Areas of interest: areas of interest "Amusement Park"
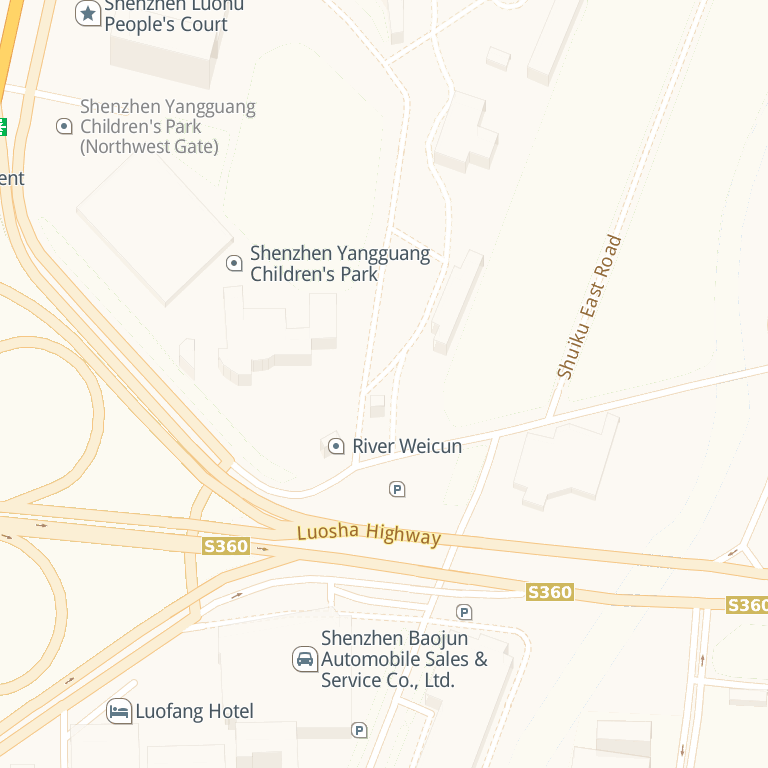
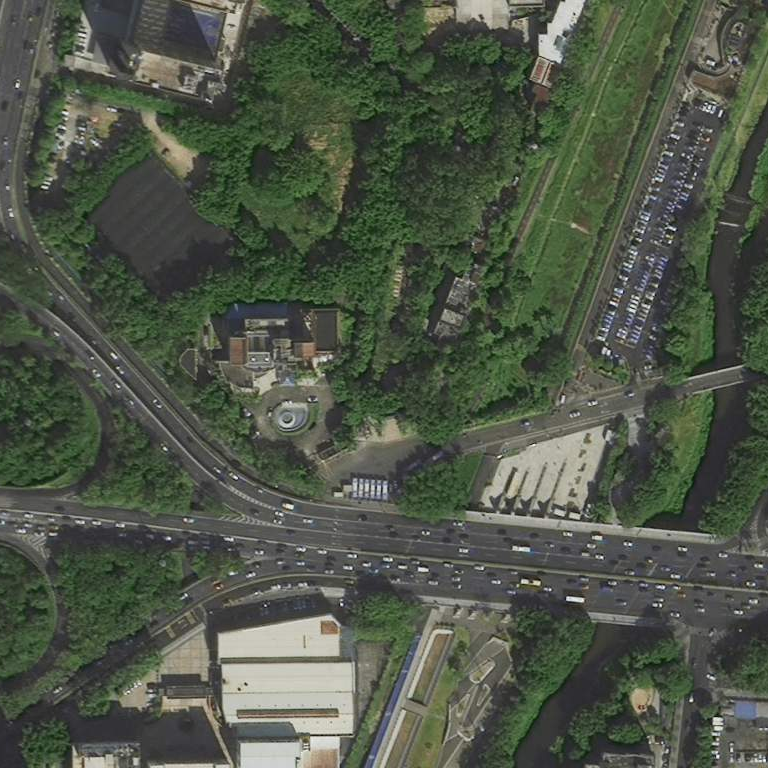